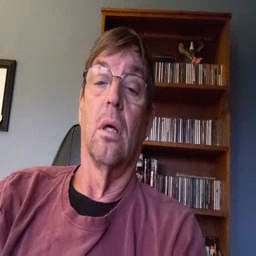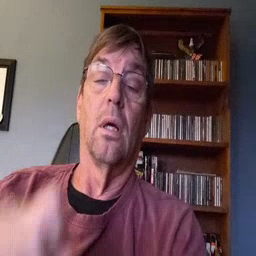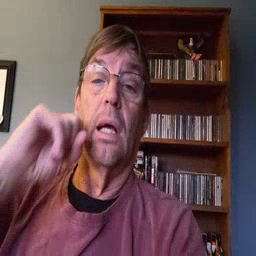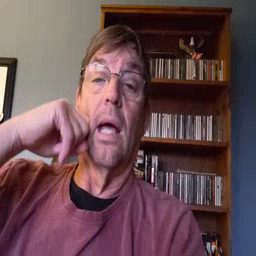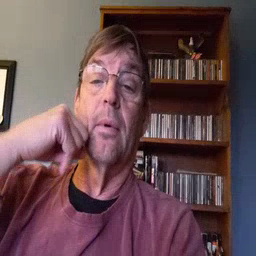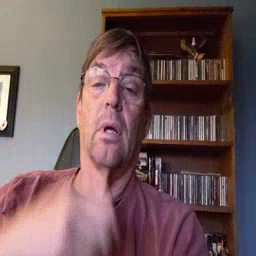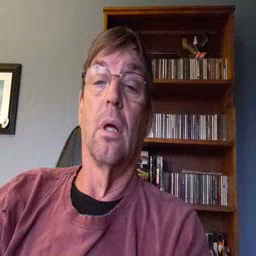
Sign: apple